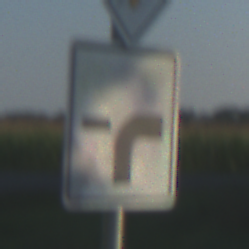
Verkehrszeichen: VerlaufVorfahrtsstrasse9
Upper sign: Vorfahrtsstrasse
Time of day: MorningAfternoon
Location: Outdoor (RoadRail)
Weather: Clear
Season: NotSpecified
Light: Natural